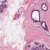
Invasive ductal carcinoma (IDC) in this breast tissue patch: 0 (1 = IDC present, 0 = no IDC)